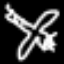
Label: airplane